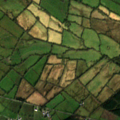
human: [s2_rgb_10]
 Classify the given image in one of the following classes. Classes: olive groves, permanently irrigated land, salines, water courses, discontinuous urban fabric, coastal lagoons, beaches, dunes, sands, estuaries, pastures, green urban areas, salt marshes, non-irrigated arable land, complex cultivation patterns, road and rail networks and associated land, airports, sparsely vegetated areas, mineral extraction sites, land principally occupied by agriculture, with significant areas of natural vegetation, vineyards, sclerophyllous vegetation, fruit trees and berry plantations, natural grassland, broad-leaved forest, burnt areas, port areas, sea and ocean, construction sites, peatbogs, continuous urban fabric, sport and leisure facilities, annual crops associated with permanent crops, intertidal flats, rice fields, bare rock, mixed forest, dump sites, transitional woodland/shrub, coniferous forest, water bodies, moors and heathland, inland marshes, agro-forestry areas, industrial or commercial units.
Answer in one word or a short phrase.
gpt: pastures